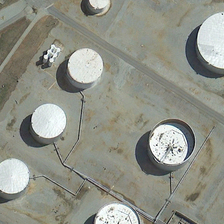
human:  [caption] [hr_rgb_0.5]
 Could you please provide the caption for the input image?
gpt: several tanks are situated in this area linked with pipes .

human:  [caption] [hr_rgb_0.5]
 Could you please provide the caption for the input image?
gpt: two of the seven columnar tanks are without lids .

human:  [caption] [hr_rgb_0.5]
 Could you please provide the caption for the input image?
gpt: there are some cylinder tanks on the concrete ground by s road .

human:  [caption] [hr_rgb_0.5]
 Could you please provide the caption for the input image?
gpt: there are some cylinder tanks on the concrete ground by s road .

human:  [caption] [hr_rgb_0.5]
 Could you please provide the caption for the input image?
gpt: seven storage tanks in different sizes are together .